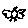
Label: bird